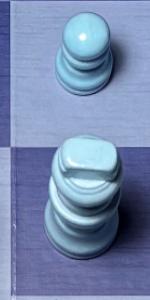
Label: King_White